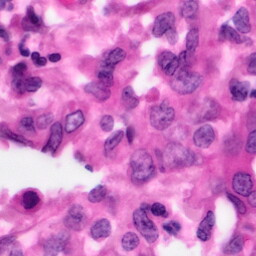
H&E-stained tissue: Pancreatic